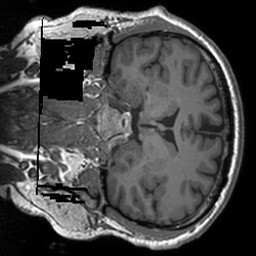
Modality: T1w
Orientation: coronal
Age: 42
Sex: male
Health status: healthy
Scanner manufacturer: siemens
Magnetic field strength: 3 T
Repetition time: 1.9 s
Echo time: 0.00252 s